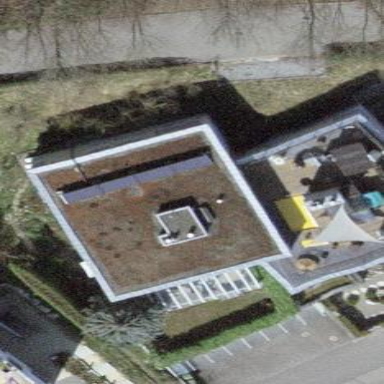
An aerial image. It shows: Residential building.